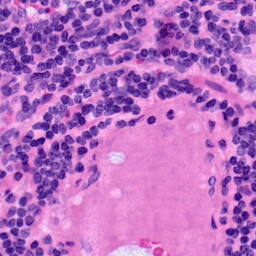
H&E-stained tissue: LymphNode